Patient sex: M
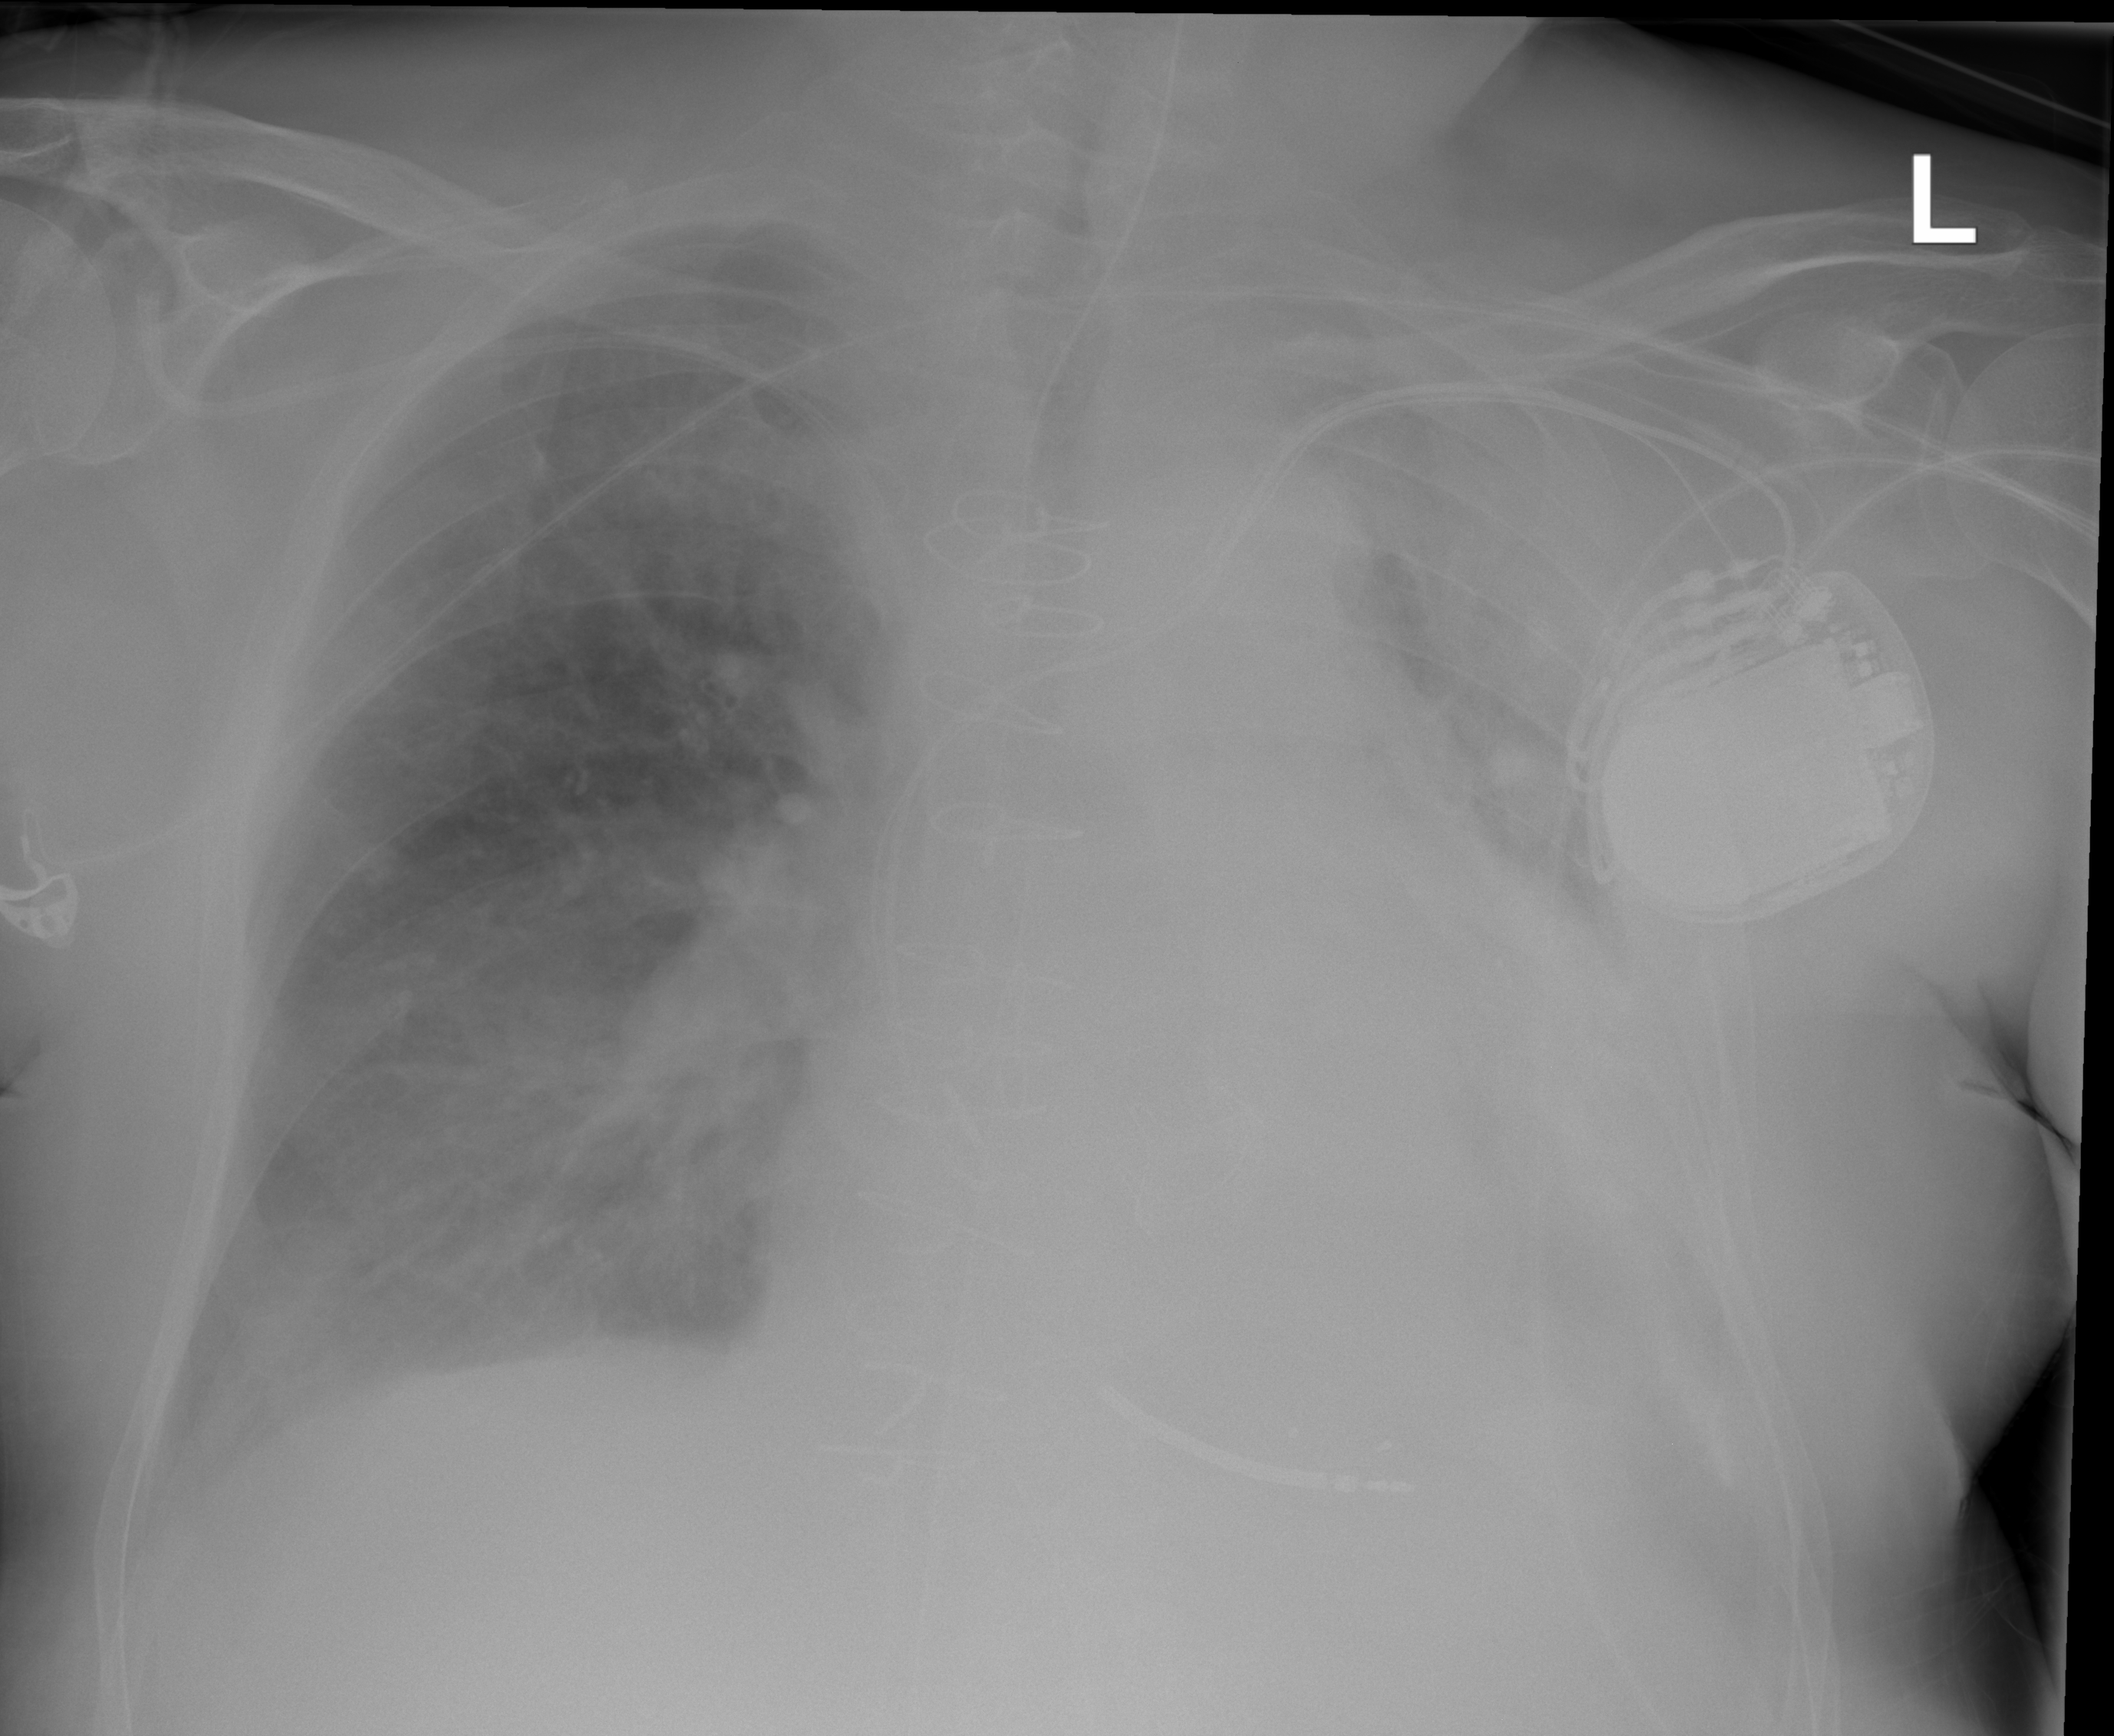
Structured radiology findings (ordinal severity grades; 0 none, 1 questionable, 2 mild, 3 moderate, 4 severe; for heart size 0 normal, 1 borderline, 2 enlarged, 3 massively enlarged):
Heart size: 2
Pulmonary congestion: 3
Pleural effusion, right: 2
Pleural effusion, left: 3
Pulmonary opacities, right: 2
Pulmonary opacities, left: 2
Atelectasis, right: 2
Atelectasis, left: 2